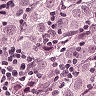
Metastatic tissue present: yes